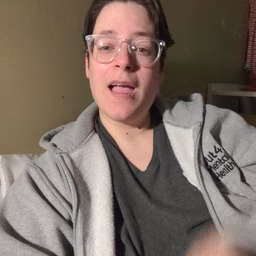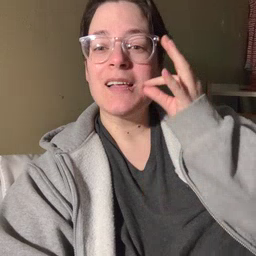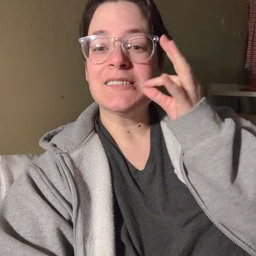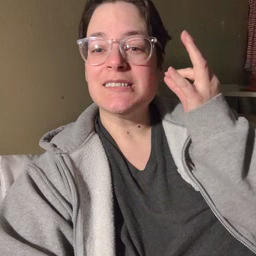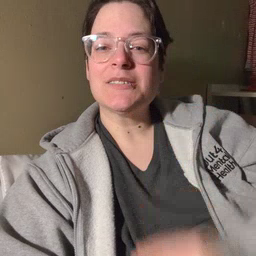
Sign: cat